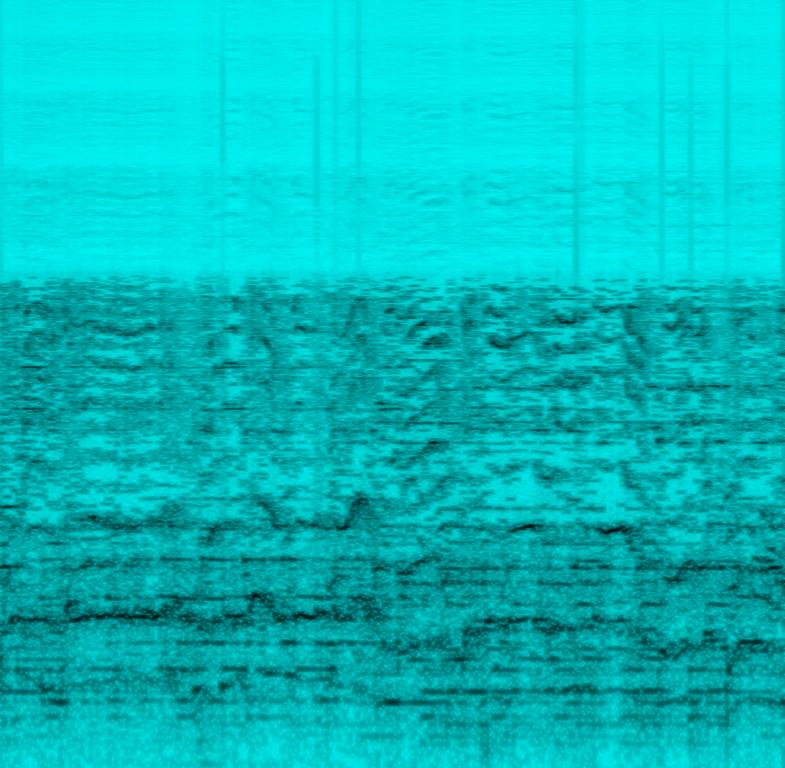
This is the live performance of a Huayno folk music piece which belongs to the Andean region. There is a female vocalist singing at a high-pitch, almost at a screeching range. The tune is being played by a violin and an Andean/Peruvian harp. The atmosphere is eccentric. This piece could be playing from a radio in a movie taking place in a mountainous Latin American village.